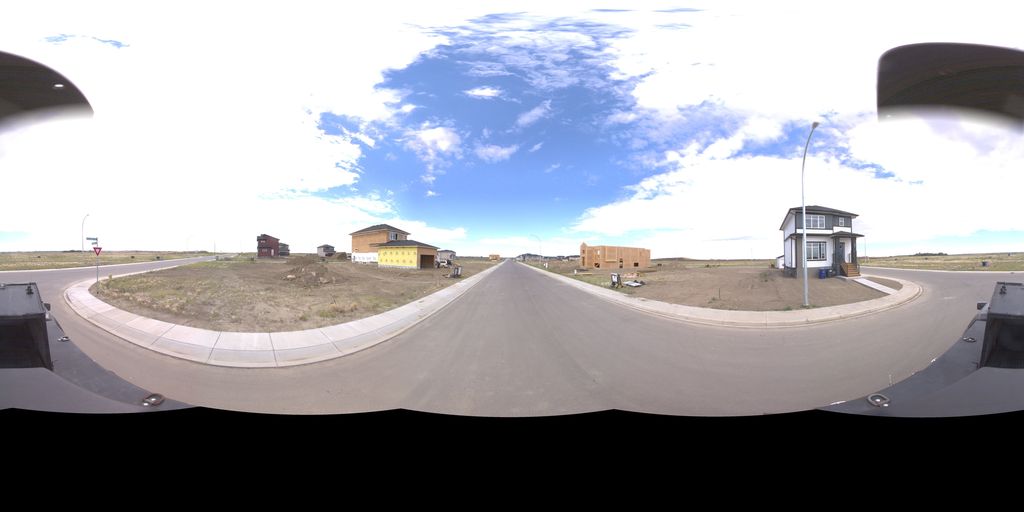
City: saskatoon